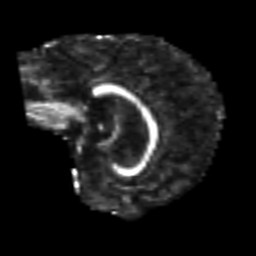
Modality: FA
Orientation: sagittal
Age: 71
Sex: male
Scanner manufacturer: siemens
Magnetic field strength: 3 T
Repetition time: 4.999 s
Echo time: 0.07946 s